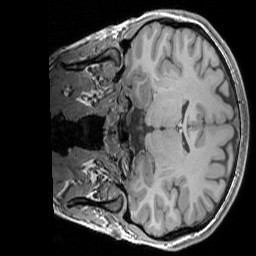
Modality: T1w
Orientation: coronal
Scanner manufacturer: siemens
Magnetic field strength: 3 T
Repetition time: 1.83 s
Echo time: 0.00303 s